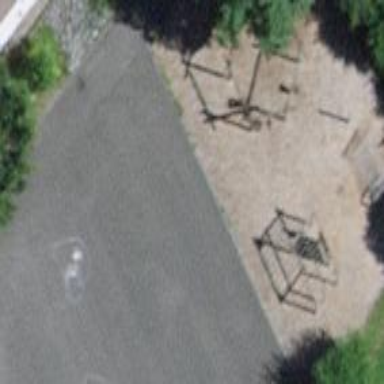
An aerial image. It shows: Playground area for leisure land.